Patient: sex M, age 65
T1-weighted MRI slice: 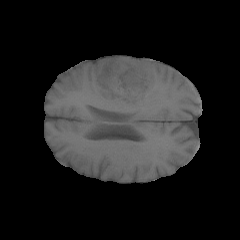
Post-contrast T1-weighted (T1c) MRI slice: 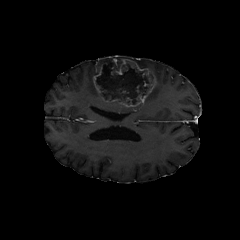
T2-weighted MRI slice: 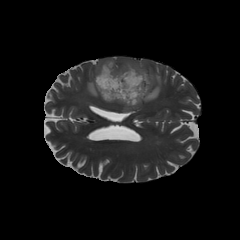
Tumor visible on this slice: yes
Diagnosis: Glioblastoma, IDH-wildtype
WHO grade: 4